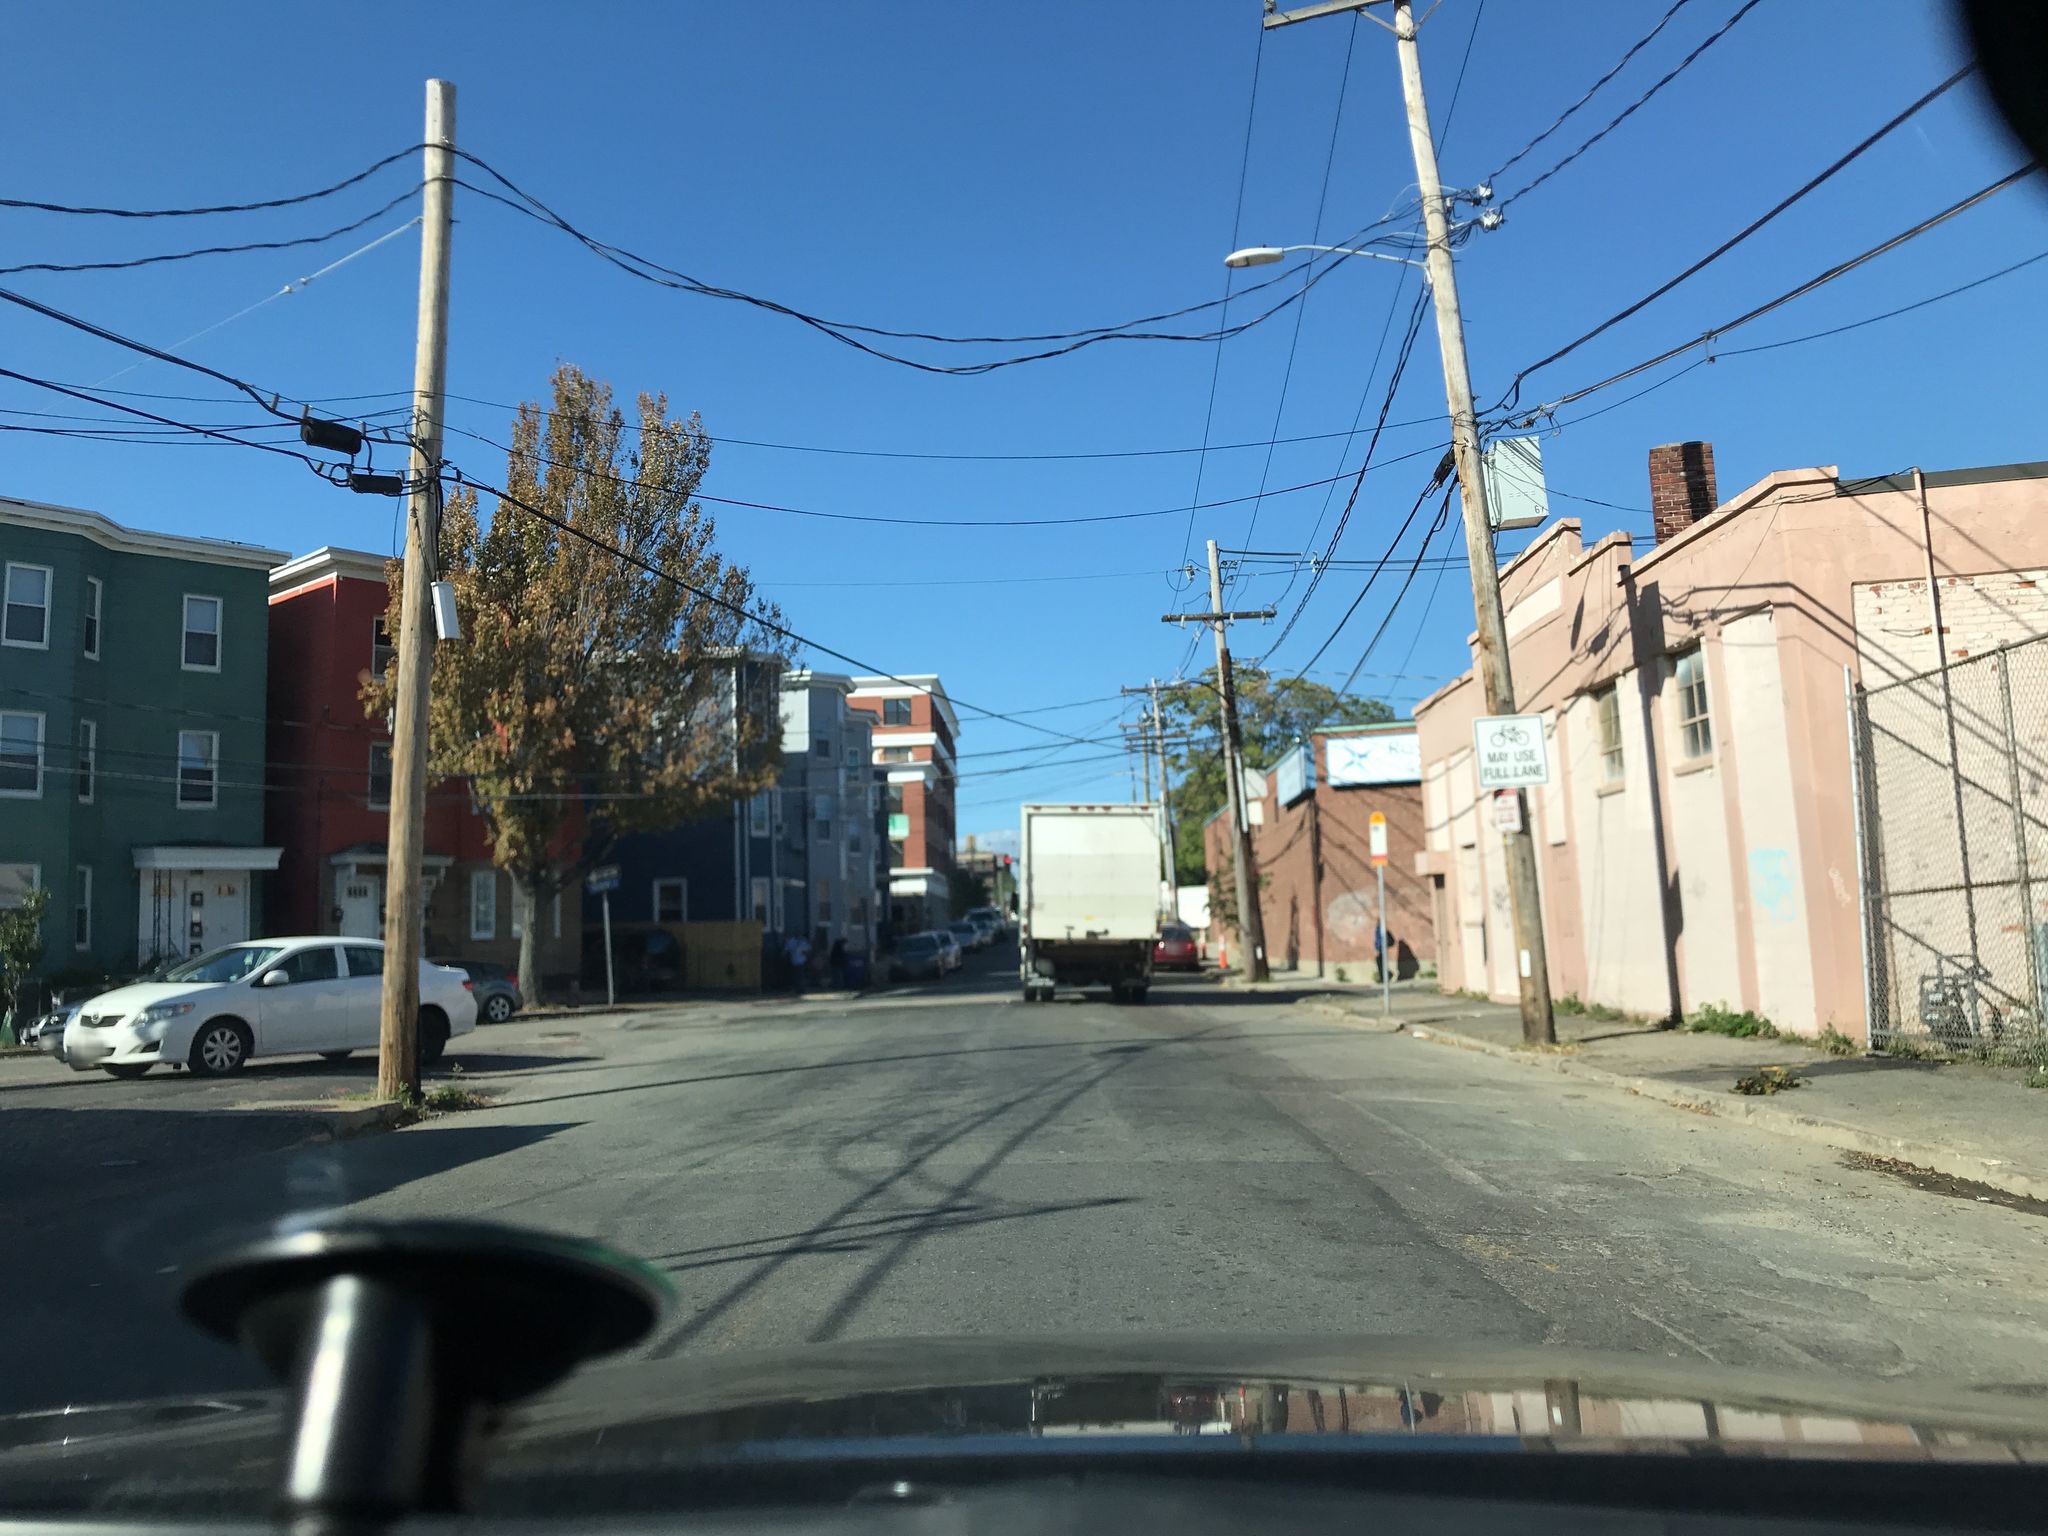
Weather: clear
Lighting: day
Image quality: good
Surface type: driving surface
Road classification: footway
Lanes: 2
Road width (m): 15.2
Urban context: urban centre
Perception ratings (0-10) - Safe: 2.12, Lively: 1.6, Beautiful: 1.51, Boring: 4.37, Depressing: 1.4, Wealthy: 1.25